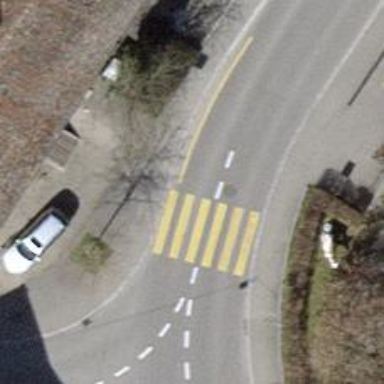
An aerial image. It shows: Marked crossing on the road.